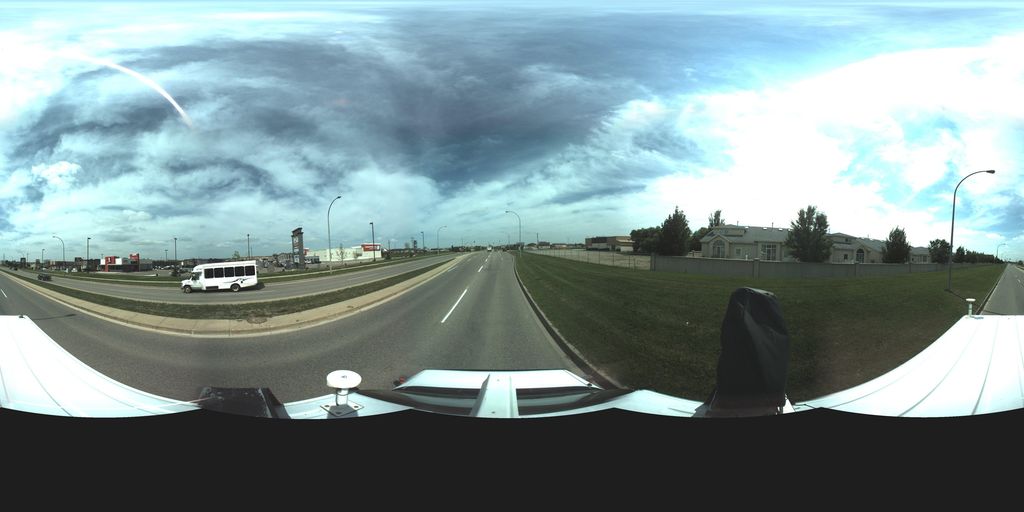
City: saskatoon